Question: I have an expandable list view where users can click a button to "save" a record. However, the listviews of my expandable listview seem to populate properly (the titles are different). But when a user "saves" element 1 it also saves elements 4,7,10,...n+3 (I know this because the view is set to invisible once it's saved). If you look below, I think I am recycling elements properly using the setTag() method in my getChildView() method.
I put some logging in my getChildView() for testing whether or not the view is cached is or drawn for the first time. The first two views are drawn and the rest are cached.
So my problem, as stated before is that when someone interacts with an element on the expandablelistview other elements are changed accordingly.
Here is my adapter:
'''
public class SurveyListAdapter extends BaseExpandableListAdapter {
private final SparseArray<Group> groups;
public LayoutInflater inflater;
private Context appContext;
public String TAG = "SurveyListAdapter";
private static SparseArray<SparseArray<Survey>> results = new SparseArray<SparseArray<Survey>>();
//private static SparseArray<ArrayList<Boolean>> rowSubmitted = new SparseArray<ArrayList<Boolean>>();
public SurveyListAdapter(Context context, SparseArray<Group> groups) {
this.appContext = context;
this.groups = groups;
for(int i = 0;i<groups.size();i++) {
Log.d(TAG, "Creating group: " + i);
results.put(i, new SparseArray<Survey>());
}
//inflater = context.getLayoutInflater();
this.inflater = (LayoutInflater) context.getSystemService( Context.LAYOUT_INFLATER_SERVICE );
}
@Override
public Survey getChild(int groupPosition, int childPosition) {
//Log.d("getChild", "Group: " + groupPosition + " Child: " + childPosition);
return this.groups.get(groupPosition).children.get(childPosition);
}
@Override
public long getChildId(int groupPosition, int childPosition) {
//return Long.parseLong(this.groups.get(groupPosition).children.get(childPosition));
return childPosition;
}
public Survey getIdOfChild(int groupPosition, int childPosition) {
return this.groups.get(groupPosition).children.get(childPosition);
}
@Override
public View getChildView(int groupPosition, int childPosition, boolean isLastChild, View convertView, ViewGroup parent) {
View row = convertView;
SurveyViewHolder svh;
Survey child = getChild(groupPosition, childPosition);
if (row == null) {
row = inflater.inflate(R.layout.list_view_survey_row, parent, false);
svh = new SurveyViewHolder();
svh.title = (TextView) row.findViewById(R.id.tvSurveyTitle);
svh.rg = (RadioGroup) row.findViewById(R.id.radioShared);
svh.interest = (CheckBox) row.findViewById(R.id.checkBoxInterest);
svh.privacy = (CheckBox) row.findViewById(R.id.checkBoxPrivacy);
svh.rating = (RatingBar) row.findViewById(R.id.ratingBar);
svh.submit = (Button) row.findViewById(R.id.btnSubmitRow);
row.setTag(svh);
Log.d(TAG, "Built from scratch");
} else {
Log.d(TAG, "Cached");
svh = (SurveyViewHolder) row.getTag();
}
svh.title.setText(child.getTitle());
svh.children = child.getTitle();
svh.submit.setOnClickListener(new CustomOnClickListener(row, svh, groupPosition, childPosition));
//this.registerClickListeners(groupPosition, childPosition, convertView);
return row;
}
@Override
public int getChildrenCount(int groupPosition) {
return groups.get(groupPosition).children.size();
}
@Override
public Object getGroup(int groupPosition) {
return groups.get(groupPosition);
}
@Override
public int getGroupCount() {
return groups.size();
}
@Override
public void onGroupCollapsed(int groupPosition) {
super.onGroupCollapsed(groupPosition);
}
@Override
public void onGroupExpanded(int groupPosition) {
super.onGroupExpanded(groupPosition);
}
@Override
public long getGroupId(int groupPosition) {
return groupPosition;
}
@Override
public View getGroupView(int groupPosition, boolean isExpanded, View convertView, ViewGroup parent) {
if (convertView == null) {
convertView = inflater.inflate(R.layout.xplist_view_survey_group, null);
}
Group group = (Group) getGroup(groupPosition);
((TextView) convertView).setText(group.string);
//((CheckedTextView) convertView).setChecked(isExpanded);
return convertView;
}
@Override
public boolean hasStableIds() {
return false;
}
@Override
public boolean isChildSelectable(int groupPosition, int childPosition) {
return false;
}
public SparseArray<SparseArray<Survey>> getResults() {
return results;
}
public void emptyResults() {
for(int i=0; i<results.size();i++) {
for(int j=0;j<results.get(i).size();j++) {
results.get(i).remove(j);
}
}
}
public class SurveyViewHolder {
public TextView title;
public RadioGroup rg;
public RatingBar rating;
public CheckBox interest;
public CheckBox privacy;
public Button submit;
public String children;
}
public class CustomOnClickListener implements View.OnClickListener {
private View row;
private SurveyViewHolder svh;
private int group;
private int child;
public CustomOnClickListener(View r, SurveyViewHolder s, int g, int c) {
this.row = r;
this.svh = s;
this.group = g;
this.child = c;
}
@Override
public void onClick(View v) {
boolean addIt = false;
try{
if(results.get(this.group).get(this.child, null) == null) {
addIt = true;
}
} catch(NullPointerException e) {
Log.d(TAG, "NPE");
addIt = true;
}
if (addIt) {
if (svh.rg.getCheckedRadioButtonId() > 0 && svh.rating.getRating() > 0) {
Boolean[] reasons = new Boolean[]{false, false, false};
// Hide the view
this.row.setVisibility(View.INVISIBLE);
// Start saving the record
Survey s = new Survey(svh.title.getText().toString());
s.setRating(svh.rating.getRating());
if (svh.privacy.isChecked()) {
reasons[0] = true;
} else if (svh.interest.isChecked()) {
reasons[1] = true;
}
s.setReason(reasons);
results.get(this.group).put(this.child, s);
Toast.makeText(appContext, "Record Saved", Toast.LENGTH_SHORT).show();
} else {
Toast.makeText(appContext, "You must give a rating and shared status", Toast.LENGTH_SHORT).show();
}
} else {
Log.d(TAG, "Record already saved");
this.row.setVisibility(View.INVISIBLE);
}
}
}
}
'''
Thank you for any help, I'm really struggling with this problem!
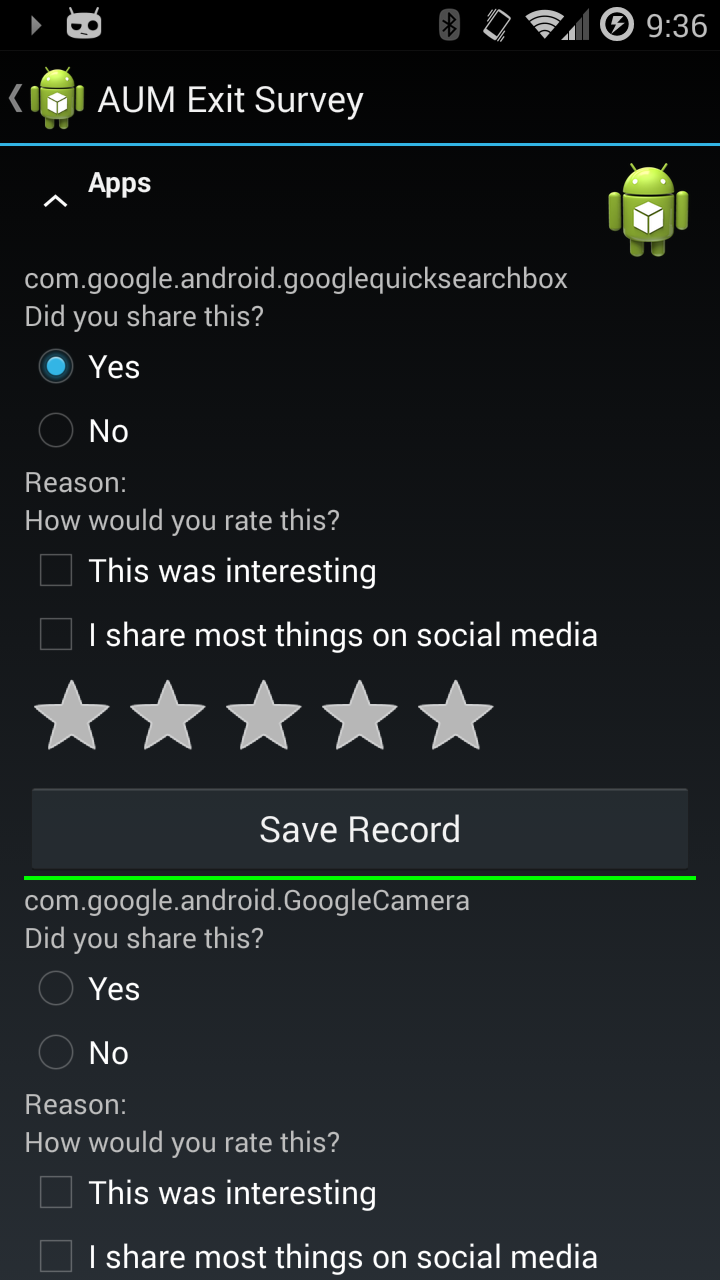
Answer: You set visibility to row in 'CustomOnClickListener' and then reuse this invisible 'View' for new items.
Suppose you pressed 'Save' on second item. It is invisible now. Then if you scroll the second item's view would be reused for new item. Let say that it would be the item 5. Of course you see that 5'th item is hidden, because it is the same 'View' as it was for second item.
Try to update visibility of row inside 'getChildView()' in the same place where you update titles.